Question: I have a menu with multiple dropdowns.
I want to show bellow or beside the link of a post or posts in a menu dropdown the featured image. Is it possible?
I've attached an image to this message.
I don't want to know how to style it or something like that.
So let's say I have , I want to display the featured image of that post underneath and a "Read more" link under the image. Many thanks in advance.

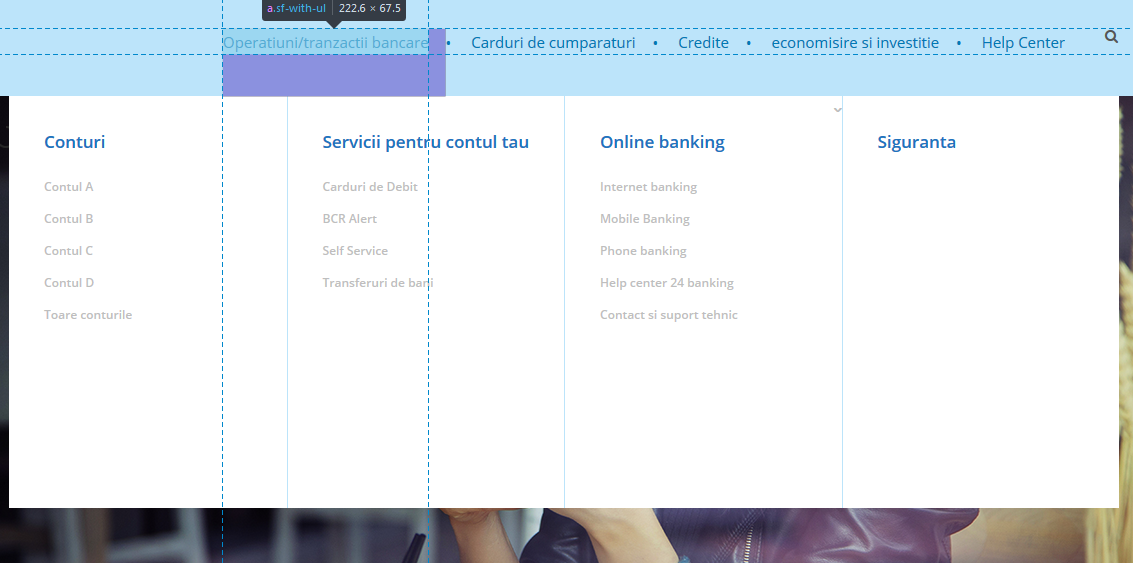
Answer: So, I will answer my own question. I finally did it with this code:
'''
// get featured image
$thumbnail = get_the_post_thumbnail( $item->object_id );
//display featured image
$item_output .= $thumbnail;
'''
I have to mention that I used this code in the walker class.